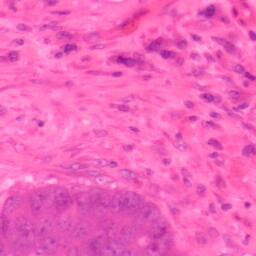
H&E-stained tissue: Colon